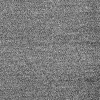
Atmospheric dust classification: dusty